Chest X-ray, PA view. Patient: 71 years old, sex M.
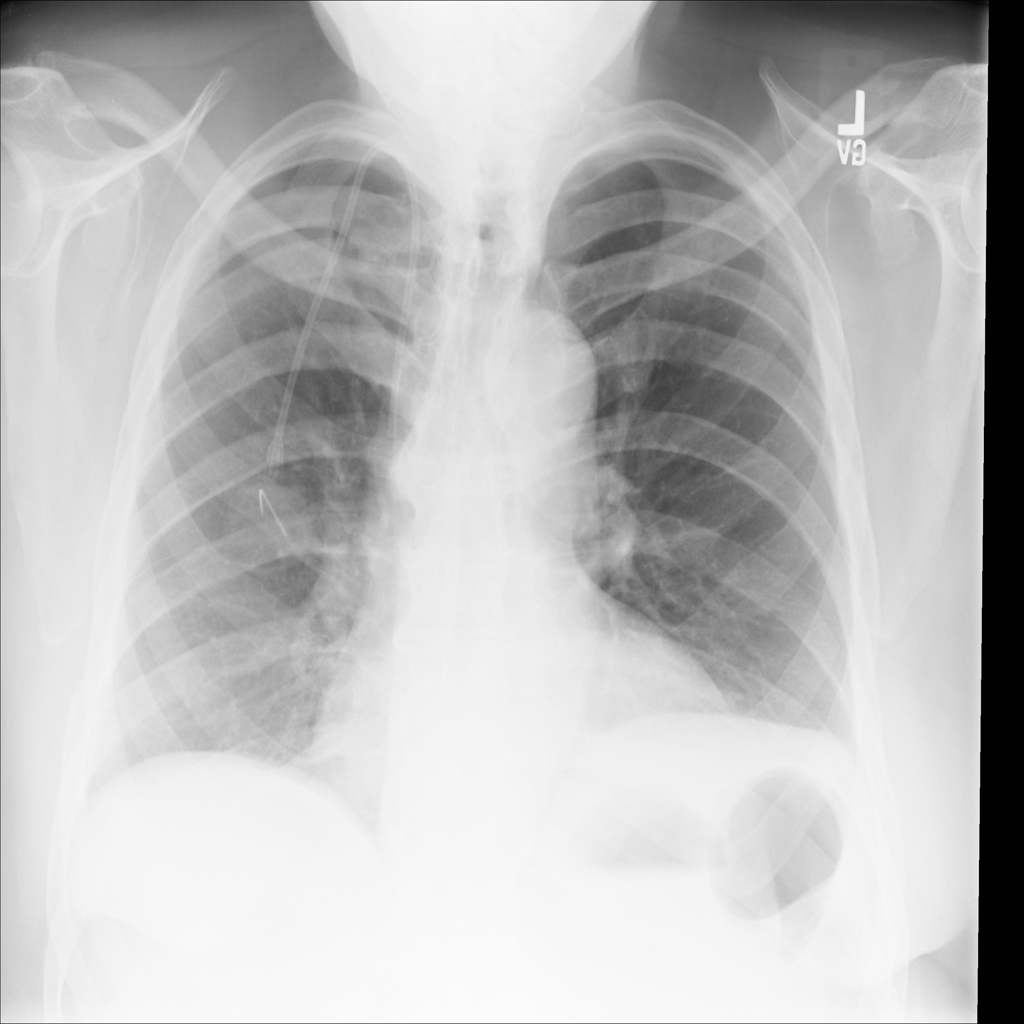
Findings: Atelectasis, Emphysema